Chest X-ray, PA view. Patient: 45 years old, sex F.
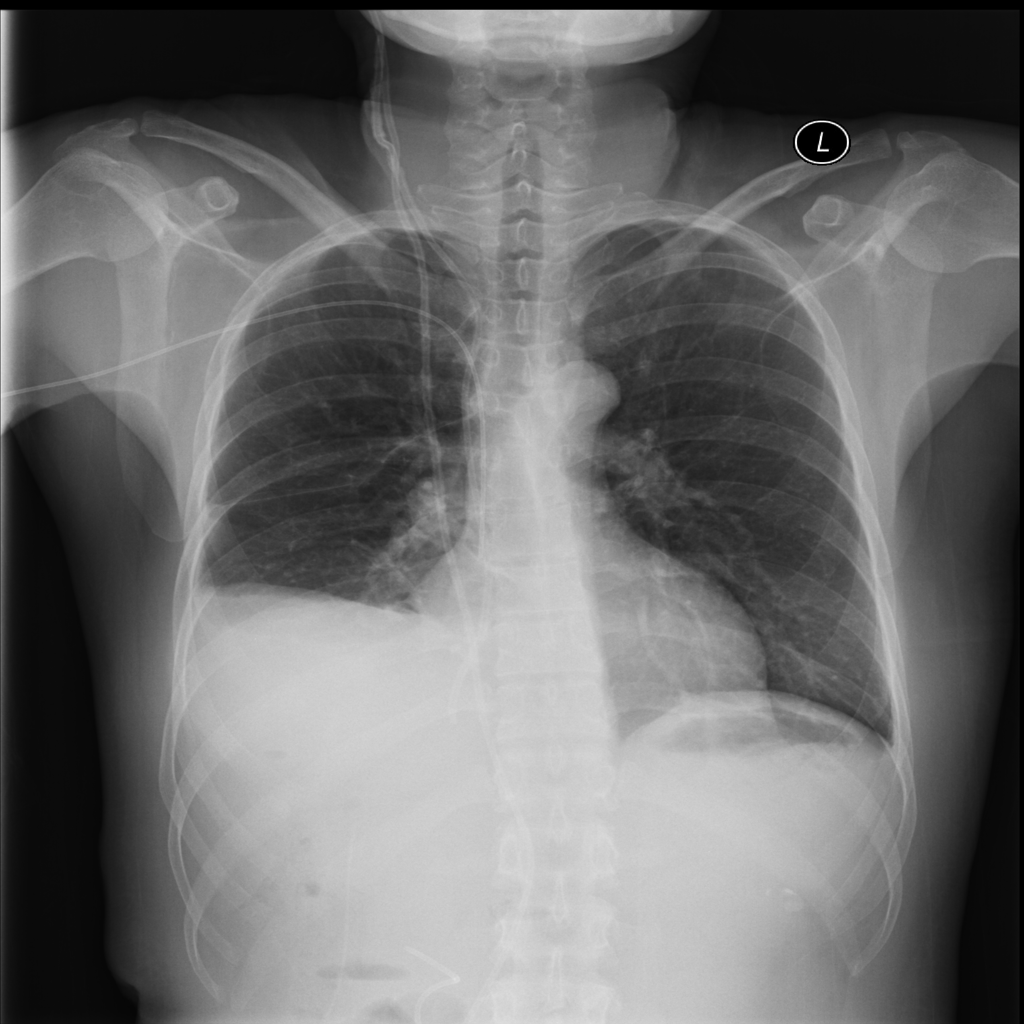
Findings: Effusion